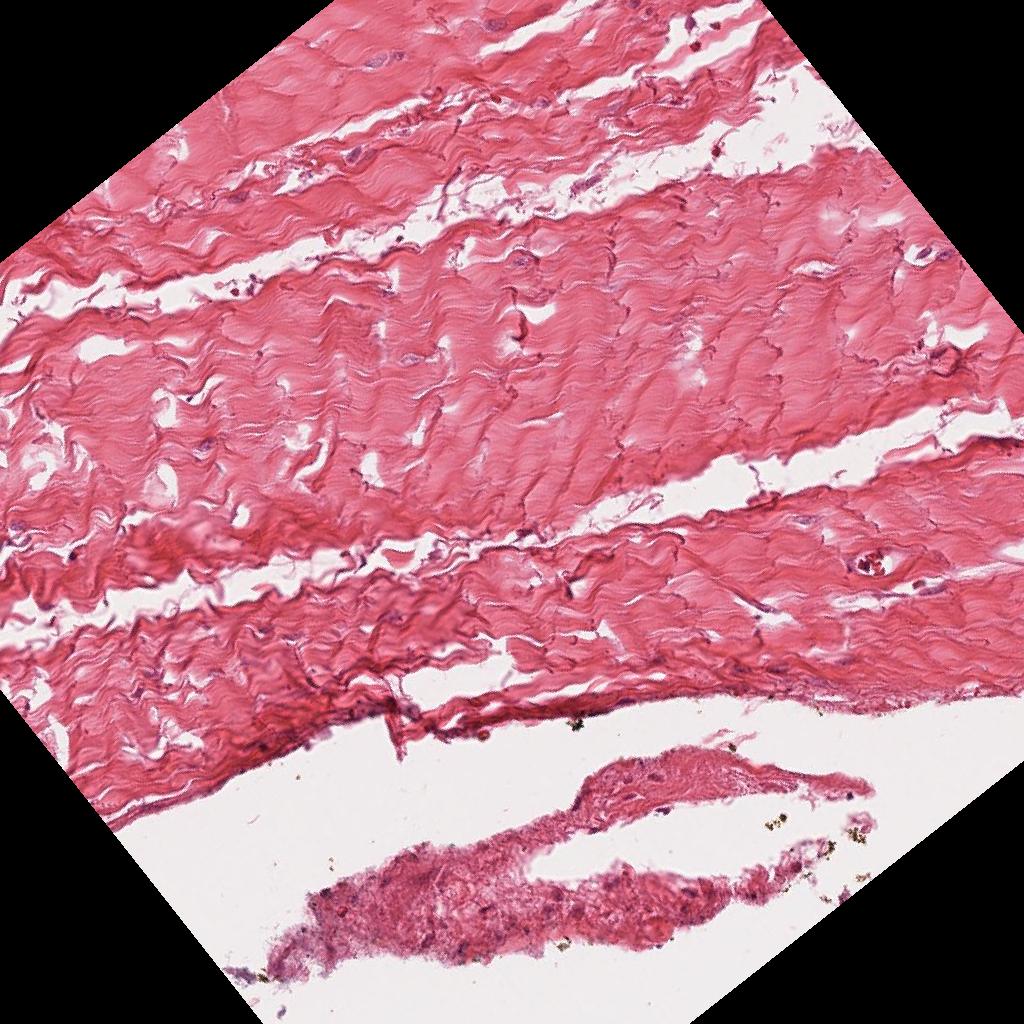
Label: Non-Tumor